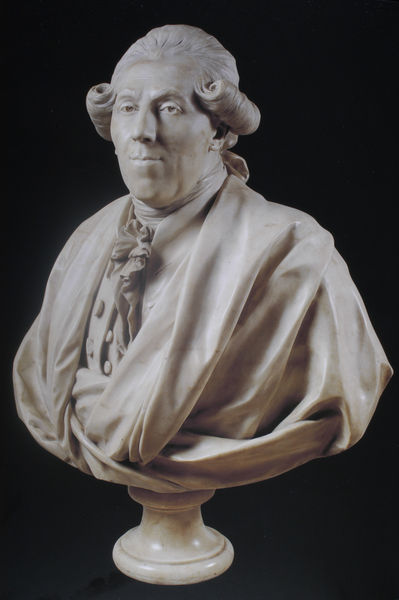
Titel: Jacques Necker
Künstler: Jean-Antoine Houdon
Standort: Genève
Institution: Musée d'Art et d'Histoire
Schlagwörter: kopf, mann, umhang, weiß, frankreich, frisur, grau, hell, marmor, mund, nase, ohr, profil, schwarz, stirn, blick, schal, tuch, beige, schleife, arm, augen, barock, falten, gesicht, knoten, kragen, sockel, stein, bildnis, hals, portrait, porträt, figur, gewand, haare, mantel, realismus, augenbrauen, kinn, knopf, lippen, locke, locken, ohren, puder, rund, skulptur, statue, ton, perücke, lächeln, wangen, wellen, dekoration, dick, krawatte, realistisch, büste, halstuch, homme, manteau, nez, draperie, robe, bildhauerei, faltenwurf, plastik, podest, rüschen, knöpfe, oberkörper, weste, foto, fotografie, photographie, torso, denker, herrscher, photo, wangenknochen, hubi, ständer, naturalistisch, gelehrter, aufklärung, gips, klassik, kräftig, cheveux, mamor, perrücke, boucles, chemise, buste, amerikanisch, marbre, perruque, ehrwürdig, augenlöcher, porträtbüste, mamrmor, toupe, seitliche rollen, beethove, parüke, kmarmor, menton, blicxk, 18ème siècle